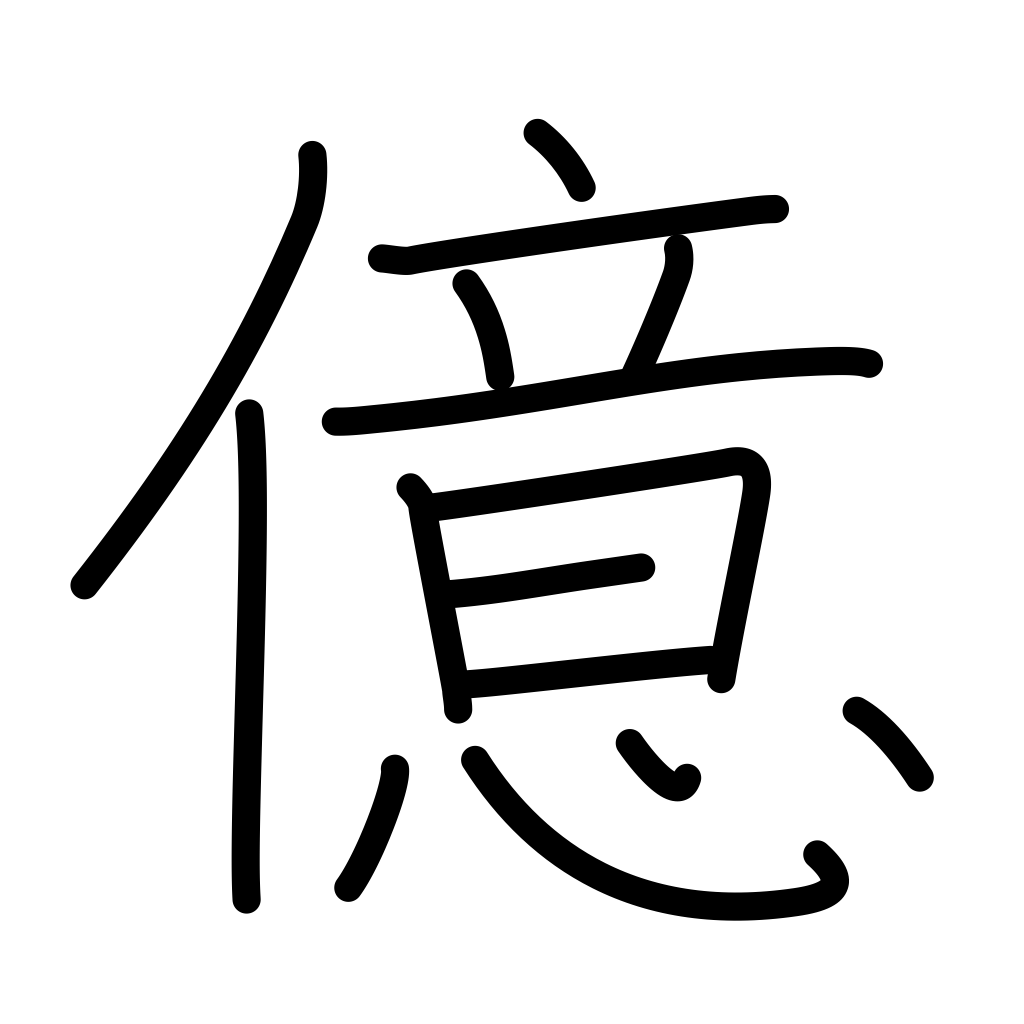
Meaning: hundred million, 10**8